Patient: sex M, age 61
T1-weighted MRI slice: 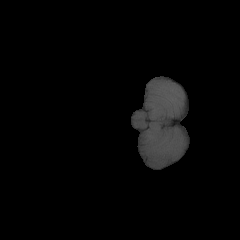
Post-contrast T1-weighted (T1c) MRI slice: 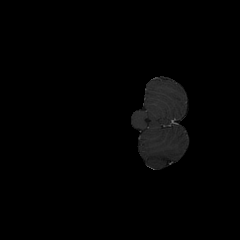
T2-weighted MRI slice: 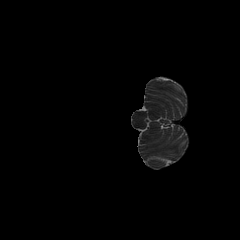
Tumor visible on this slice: no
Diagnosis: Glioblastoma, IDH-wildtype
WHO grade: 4